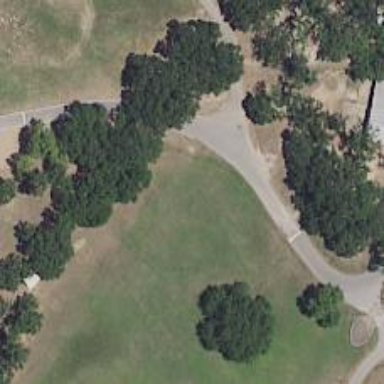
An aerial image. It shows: Lovely park for leisure and relaxation.